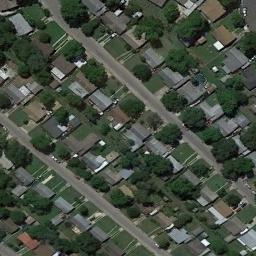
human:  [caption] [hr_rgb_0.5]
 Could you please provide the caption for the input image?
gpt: There are many roads and neatly arranged houses and trees in densely populated areas .

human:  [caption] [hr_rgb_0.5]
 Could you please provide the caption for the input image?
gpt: A dense residential area has lots of trees and houses arranged neatly while some roads go through the residential area .

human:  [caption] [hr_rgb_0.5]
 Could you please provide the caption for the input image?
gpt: The dense residential is on the grass next to the road and trees .

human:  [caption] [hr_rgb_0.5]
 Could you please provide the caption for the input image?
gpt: Residential houses stand in three rows .

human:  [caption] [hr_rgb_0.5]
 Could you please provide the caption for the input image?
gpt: There are buildings with green trees around on dense residential area .